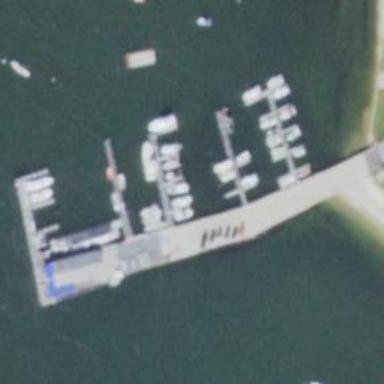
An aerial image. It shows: Commercial mooring pier.